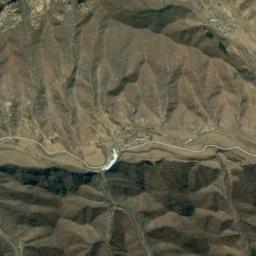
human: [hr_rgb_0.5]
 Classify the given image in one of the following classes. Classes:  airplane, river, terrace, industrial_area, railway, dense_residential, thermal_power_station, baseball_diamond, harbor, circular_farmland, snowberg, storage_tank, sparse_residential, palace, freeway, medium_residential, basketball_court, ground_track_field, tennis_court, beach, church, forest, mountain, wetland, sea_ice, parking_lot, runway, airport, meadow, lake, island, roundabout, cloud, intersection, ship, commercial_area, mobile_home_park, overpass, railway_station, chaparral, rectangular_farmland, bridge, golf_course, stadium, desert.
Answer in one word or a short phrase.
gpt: mountain